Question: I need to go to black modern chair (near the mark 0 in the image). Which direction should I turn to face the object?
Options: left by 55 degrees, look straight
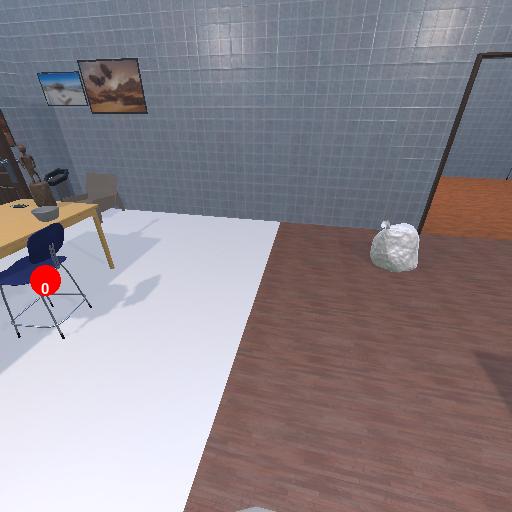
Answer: left by 55 degrees